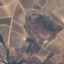
Label: PermanentCrop